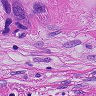
Metastatic tissue present: yes